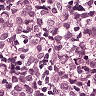
Metastatic tissue present: yes